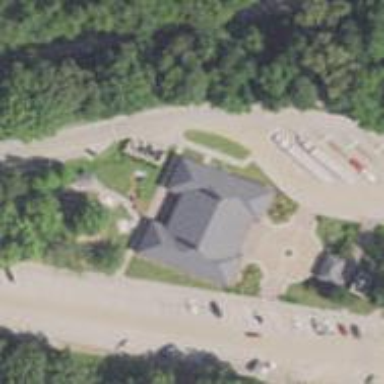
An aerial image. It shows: Rest area on the road.